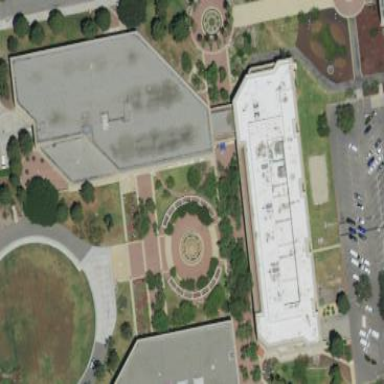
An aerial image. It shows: Government office building.